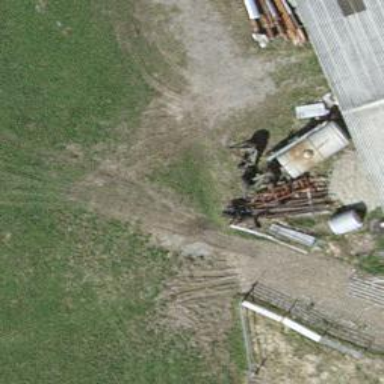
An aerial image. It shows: Gate.